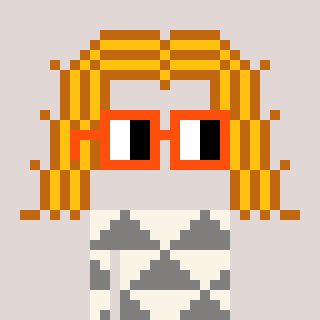
a pixel art character with square orange glasses, a hair-shaped head and a bluegrey-colored body on a warm background